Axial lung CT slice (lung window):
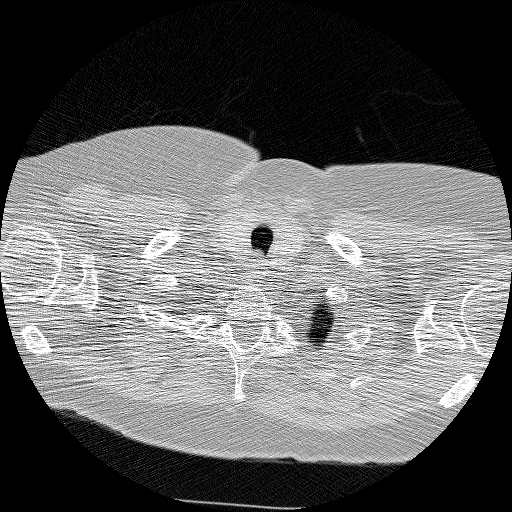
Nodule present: no